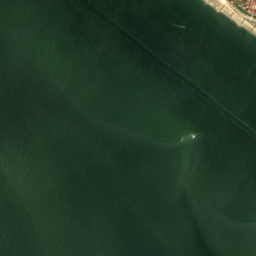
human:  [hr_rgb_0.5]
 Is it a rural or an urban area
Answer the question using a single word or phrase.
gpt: rural

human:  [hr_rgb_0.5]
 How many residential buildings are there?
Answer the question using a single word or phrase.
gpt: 81

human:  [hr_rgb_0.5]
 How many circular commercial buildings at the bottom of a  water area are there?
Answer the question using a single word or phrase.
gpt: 0

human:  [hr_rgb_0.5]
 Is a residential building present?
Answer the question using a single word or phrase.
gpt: yes

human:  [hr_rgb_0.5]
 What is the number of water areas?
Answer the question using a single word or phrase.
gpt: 2

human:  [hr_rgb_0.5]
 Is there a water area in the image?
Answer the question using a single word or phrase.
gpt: yes

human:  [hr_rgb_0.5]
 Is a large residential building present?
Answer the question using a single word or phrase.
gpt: no

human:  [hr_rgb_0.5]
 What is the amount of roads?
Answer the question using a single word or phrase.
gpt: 34

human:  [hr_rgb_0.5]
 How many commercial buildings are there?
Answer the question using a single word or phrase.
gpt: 6

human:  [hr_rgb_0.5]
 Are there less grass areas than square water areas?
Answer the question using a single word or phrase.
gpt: no

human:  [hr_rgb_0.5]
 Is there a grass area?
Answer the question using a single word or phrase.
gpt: yes

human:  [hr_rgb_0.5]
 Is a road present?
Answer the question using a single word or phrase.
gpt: yes

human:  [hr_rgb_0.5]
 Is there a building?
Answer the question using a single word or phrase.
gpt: yes

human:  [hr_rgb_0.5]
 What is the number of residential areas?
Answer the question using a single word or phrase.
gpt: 1

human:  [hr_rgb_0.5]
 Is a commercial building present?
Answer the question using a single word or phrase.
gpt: yes

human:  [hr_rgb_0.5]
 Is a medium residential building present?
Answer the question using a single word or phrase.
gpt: no

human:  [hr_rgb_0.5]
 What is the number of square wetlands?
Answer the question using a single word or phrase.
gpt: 0

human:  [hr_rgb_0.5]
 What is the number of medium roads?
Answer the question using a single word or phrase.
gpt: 0

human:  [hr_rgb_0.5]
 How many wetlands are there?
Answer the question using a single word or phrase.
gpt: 6

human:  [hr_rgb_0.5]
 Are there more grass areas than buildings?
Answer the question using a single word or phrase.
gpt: no

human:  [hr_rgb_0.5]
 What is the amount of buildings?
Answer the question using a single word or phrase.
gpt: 87

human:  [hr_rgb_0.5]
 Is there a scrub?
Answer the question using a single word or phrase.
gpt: yes

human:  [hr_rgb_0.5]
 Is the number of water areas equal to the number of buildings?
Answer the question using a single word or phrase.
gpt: no

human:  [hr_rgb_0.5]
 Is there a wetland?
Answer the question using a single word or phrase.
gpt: yes

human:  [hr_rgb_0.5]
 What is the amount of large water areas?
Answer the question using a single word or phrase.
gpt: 2

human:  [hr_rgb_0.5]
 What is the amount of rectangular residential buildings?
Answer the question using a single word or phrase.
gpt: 42

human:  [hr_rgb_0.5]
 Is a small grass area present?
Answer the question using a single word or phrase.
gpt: no

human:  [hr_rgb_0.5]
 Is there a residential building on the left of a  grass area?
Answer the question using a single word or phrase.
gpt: yes

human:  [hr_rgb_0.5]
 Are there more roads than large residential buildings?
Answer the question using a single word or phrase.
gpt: yes

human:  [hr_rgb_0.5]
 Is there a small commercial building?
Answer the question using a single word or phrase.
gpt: yes

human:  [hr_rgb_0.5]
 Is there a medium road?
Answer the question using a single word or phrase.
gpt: no

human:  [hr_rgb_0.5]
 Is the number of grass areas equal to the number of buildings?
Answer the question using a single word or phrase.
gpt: no

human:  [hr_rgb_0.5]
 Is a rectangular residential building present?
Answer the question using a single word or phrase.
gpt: yes

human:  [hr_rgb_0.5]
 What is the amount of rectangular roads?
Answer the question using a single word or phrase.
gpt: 0

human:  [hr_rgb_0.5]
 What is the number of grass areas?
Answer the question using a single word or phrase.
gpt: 4

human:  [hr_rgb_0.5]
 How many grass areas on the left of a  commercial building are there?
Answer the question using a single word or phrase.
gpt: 3

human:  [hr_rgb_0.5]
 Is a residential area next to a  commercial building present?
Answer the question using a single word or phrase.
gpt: yes

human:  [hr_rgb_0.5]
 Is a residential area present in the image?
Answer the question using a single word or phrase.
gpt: yes

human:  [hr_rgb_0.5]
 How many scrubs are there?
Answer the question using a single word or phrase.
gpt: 2

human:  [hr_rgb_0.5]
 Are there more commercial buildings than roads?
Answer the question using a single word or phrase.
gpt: no

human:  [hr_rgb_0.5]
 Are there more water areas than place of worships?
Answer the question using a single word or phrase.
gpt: yes

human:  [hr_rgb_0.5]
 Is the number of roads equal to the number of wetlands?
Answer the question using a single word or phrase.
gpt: no

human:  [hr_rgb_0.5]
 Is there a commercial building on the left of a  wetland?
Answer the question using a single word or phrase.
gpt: yes

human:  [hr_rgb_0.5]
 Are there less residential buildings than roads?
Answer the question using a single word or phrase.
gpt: no

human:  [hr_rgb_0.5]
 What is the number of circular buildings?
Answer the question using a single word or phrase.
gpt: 1

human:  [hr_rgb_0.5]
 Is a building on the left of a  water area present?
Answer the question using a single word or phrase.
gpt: no

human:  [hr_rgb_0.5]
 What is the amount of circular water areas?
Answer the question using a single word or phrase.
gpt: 0

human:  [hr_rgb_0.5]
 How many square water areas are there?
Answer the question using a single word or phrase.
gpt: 0

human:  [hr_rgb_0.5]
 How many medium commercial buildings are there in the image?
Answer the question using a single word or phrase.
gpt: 0

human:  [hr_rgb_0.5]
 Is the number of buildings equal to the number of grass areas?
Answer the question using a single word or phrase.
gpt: no

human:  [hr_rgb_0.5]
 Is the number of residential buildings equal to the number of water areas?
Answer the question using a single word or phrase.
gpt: no

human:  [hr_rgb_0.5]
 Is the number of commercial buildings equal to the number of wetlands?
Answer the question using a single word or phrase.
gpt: yes

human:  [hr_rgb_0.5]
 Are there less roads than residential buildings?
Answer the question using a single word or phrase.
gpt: yes

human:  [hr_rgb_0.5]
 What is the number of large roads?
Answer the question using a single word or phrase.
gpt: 0

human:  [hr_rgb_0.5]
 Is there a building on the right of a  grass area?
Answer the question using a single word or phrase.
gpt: yes

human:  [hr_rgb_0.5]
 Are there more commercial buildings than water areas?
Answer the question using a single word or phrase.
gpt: yes

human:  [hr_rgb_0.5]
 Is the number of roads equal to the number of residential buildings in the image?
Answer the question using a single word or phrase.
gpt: no

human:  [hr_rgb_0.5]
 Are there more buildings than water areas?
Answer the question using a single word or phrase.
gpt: yes

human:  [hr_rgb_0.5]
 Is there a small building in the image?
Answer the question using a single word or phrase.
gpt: yes

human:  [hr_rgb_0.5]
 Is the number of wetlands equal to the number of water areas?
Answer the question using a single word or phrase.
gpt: no

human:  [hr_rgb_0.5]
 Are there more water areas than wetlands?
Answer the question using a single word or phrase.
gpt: no

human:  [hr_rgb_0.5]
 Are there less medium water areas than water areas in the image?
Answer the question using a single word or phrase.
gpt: yes

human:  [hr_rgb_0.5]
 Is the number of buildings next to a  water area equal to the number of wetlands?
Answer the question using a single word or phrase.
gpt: no

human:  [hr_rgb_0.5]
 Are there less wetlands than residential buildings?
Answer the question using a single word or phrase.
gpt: yes